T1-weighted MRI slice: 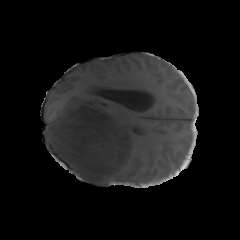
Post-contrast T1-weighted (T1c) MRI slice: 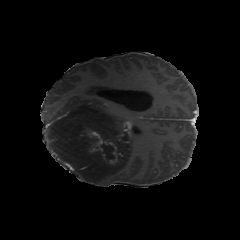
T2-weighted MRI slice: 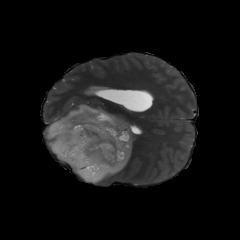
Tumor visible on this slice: yes